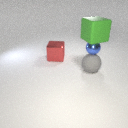
large gray rubber sphere in front of large red metal cube